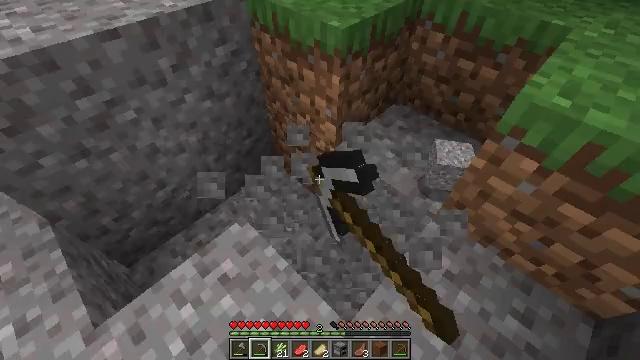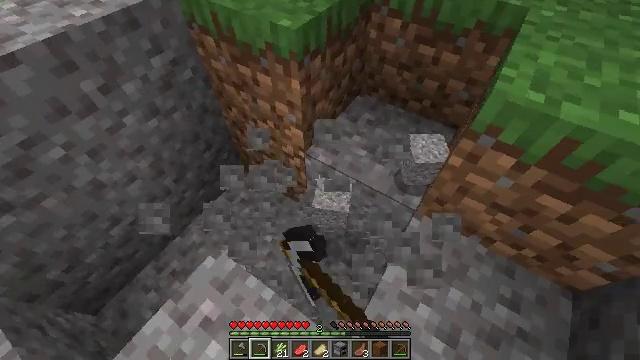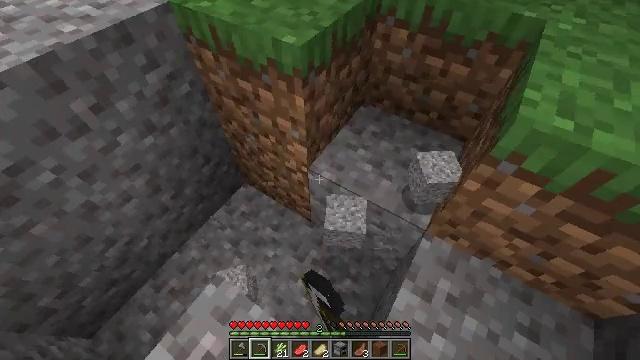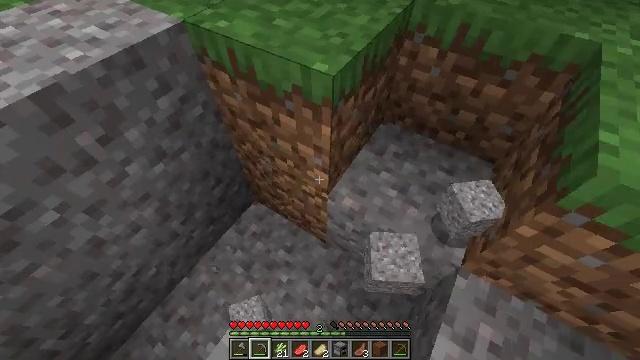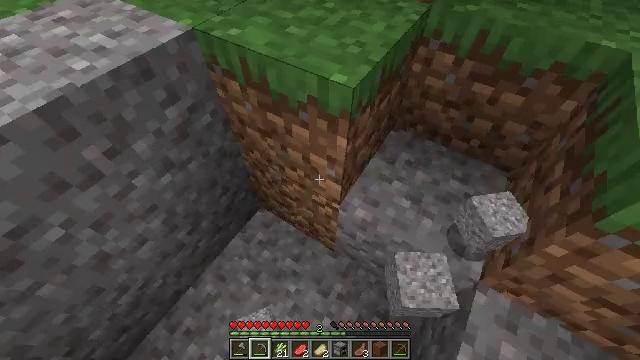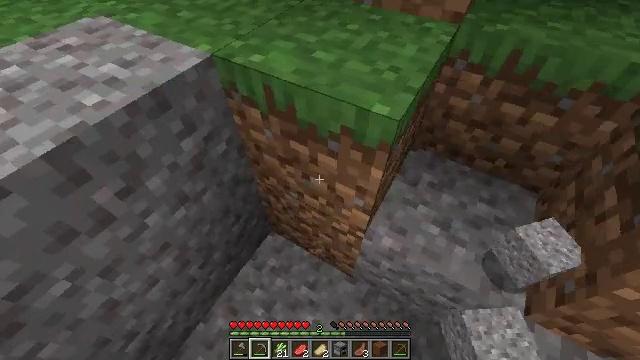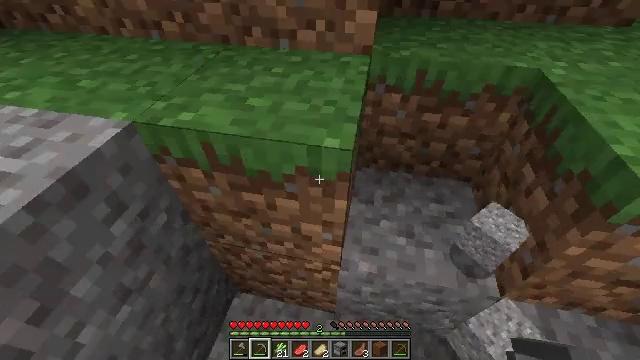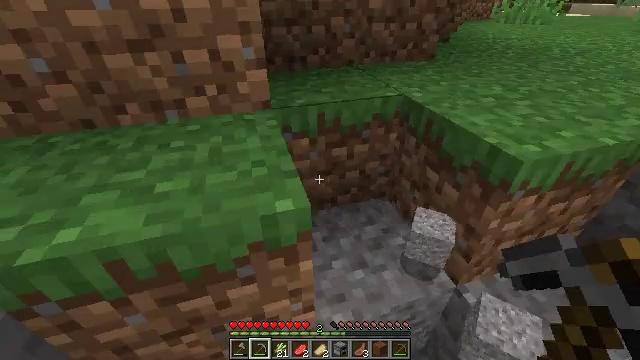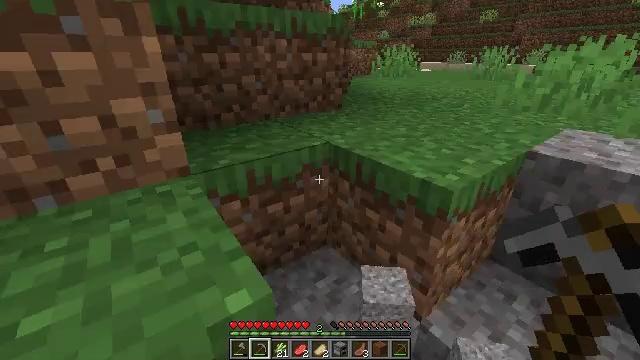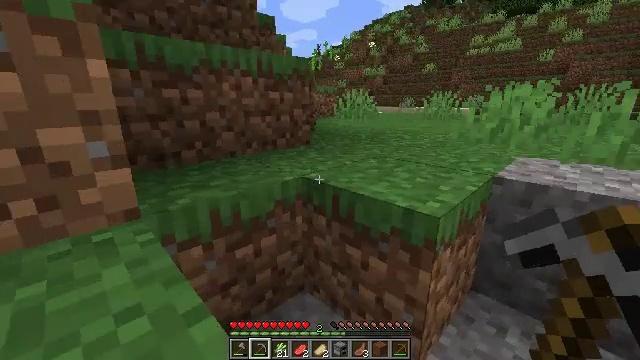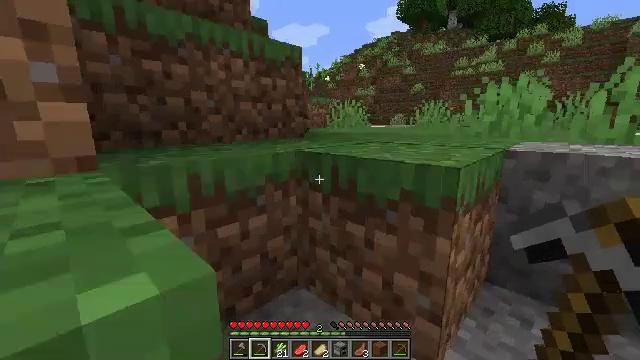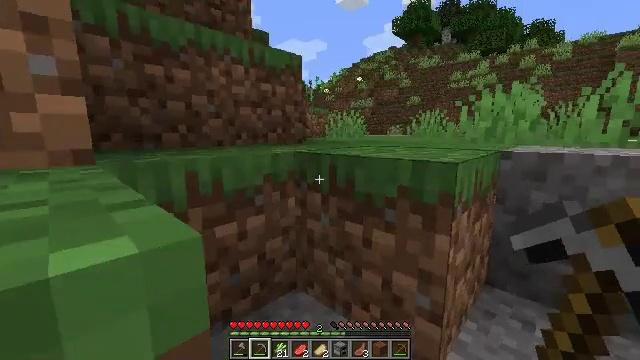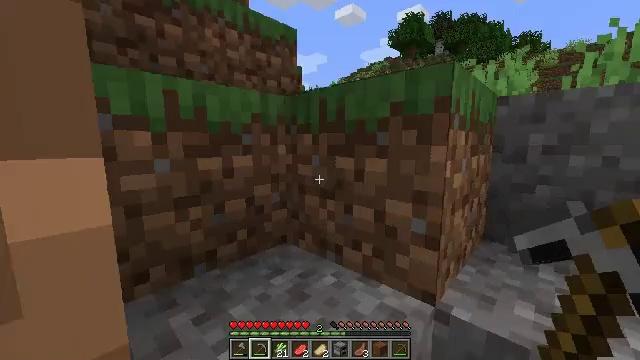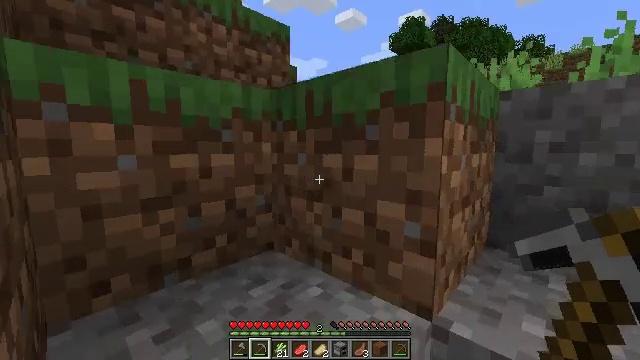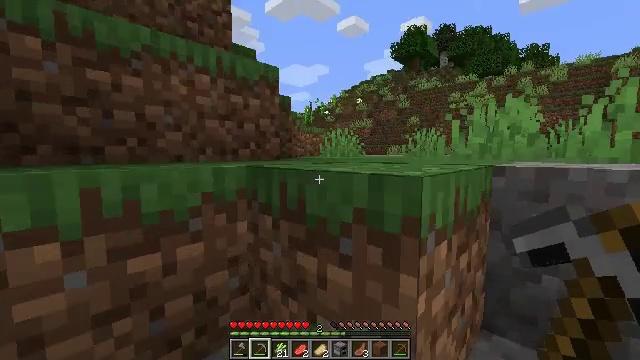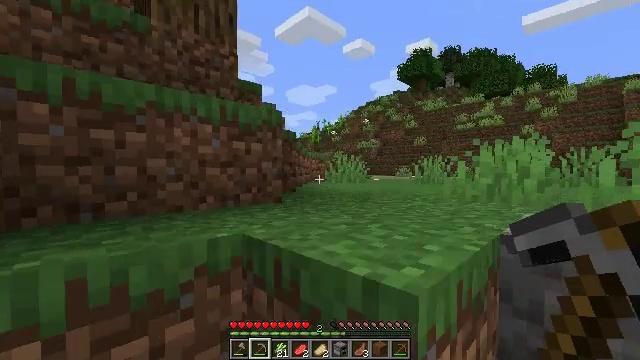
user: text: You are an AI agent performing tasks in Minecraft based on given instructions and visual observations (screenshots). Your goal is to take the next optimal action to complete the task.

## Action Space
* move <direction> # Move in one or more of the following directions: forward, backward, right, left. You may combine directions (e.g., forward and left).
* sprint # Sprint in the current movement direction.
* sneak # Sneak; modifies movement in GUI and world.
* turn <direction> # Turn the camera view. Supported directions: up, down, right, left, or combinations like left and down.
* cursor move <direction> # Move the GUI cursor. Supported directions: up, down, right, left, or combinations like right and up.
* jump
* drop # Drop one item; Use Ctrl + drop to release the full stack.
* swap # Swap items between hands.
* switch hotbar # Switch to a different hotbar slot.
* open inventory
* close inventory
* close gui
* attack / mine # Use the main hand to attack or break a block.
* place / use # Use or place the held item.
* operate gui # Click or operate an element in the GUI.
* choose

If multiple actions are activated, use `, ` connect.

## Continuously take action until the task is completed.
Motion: motion action
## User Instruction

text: Gather the brown mushroom in dark areas.
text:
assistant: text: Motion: move forward, turn right and down, attack / mine
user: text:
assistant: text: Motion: move forward and move left
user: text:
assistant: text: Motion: move forward and move left
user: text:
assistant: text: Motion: move forward and move left
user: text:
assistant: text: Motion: move forward and move left, turn right and up
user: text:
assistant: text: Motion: move forward and move left, turn right and up
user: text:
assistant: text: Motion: move forward, turn right and up
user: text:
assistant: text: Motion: move forward, turn right and up
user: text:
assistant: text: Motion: move forward, turn right and up
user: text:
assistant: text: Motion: move forward, sprint, turn right and up
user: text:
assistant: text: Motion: move forward, sprint, turn up
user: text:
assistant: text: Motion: move forward, sprint, turn up
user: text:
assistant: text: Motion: move forward, sprint, turn up
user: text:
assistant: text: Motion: move forward, sprint, turn up, jump
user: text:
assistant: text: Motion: move forward, sprint, turn left and up, jump
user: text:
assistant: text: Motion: move forward, sprint, jump
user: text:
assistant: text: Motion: move forward, sprint, jump
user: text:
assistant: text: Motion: move forward, sprint, jump
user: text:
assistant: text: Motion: move forward, sprint, turn left and up, jump
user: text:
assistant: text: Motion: move forward, sprint, turn up, jump
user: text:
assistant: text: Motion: move forward, sprint, jump
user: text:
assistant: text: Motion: move forward, sprint, jump
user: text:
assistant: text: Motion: move forward, sprint, jump
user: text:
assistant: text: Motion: move forward, sprint, jump
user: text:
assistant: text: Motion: move forward, sprint, jump
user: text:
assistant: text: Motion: move forward, sprint, jump
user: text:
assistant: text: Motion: move forward, sprint, jump
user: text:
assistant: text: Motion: move forward, sprint, jump
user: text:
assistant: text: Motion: move forward, jump
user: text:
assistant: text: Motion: move forward, sprint, jump